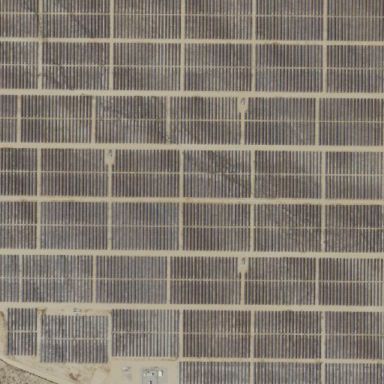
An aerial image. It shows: Solar power plant surrounded by fence.